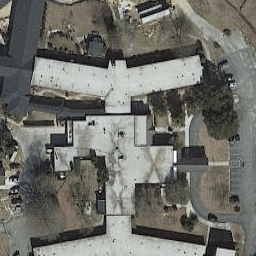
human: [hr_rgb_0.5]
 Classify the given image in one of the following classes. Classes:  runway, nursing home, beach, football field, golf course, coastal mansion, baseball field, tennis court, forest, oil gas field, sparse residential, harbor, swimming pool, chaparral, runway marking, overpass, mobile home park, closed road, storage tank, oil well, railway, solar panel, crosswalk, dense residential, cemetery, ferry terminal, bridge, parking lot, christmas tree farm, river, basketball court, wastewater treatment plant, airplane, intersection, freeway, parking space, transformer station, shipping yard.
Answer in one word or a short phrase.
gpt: nursing home